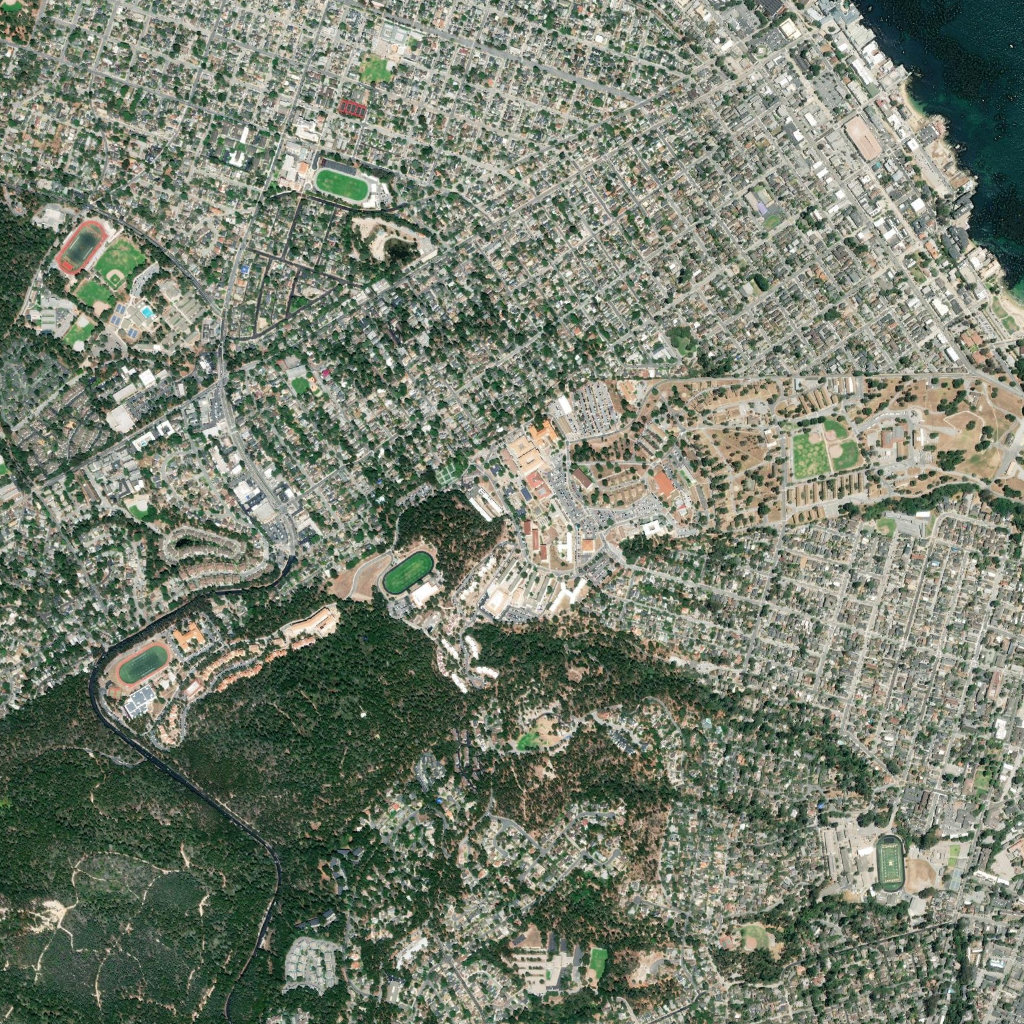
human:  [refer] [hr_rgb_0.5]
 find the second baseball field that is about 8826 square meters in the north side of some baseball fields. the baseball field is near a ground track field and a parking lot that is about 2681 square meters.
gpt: <box>[[6, 26, 11, 30, 0]]</box>

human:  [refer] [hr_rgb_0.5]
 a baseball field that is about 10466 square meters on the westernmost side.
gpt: <box>[[5, 29, 10, 35, 0]]</box>